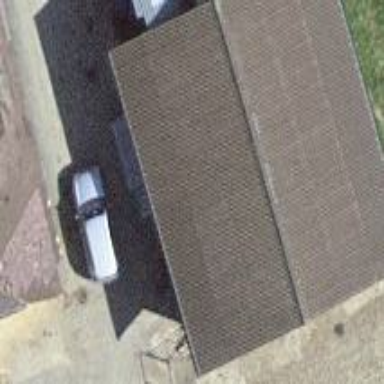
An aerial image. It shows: Barn.